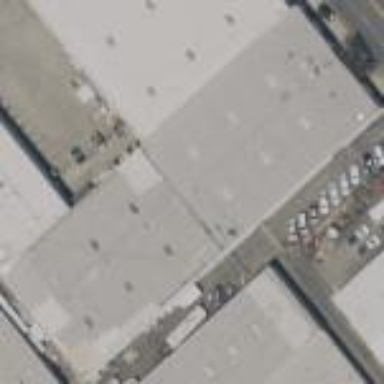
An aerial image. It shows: Warehouse building.